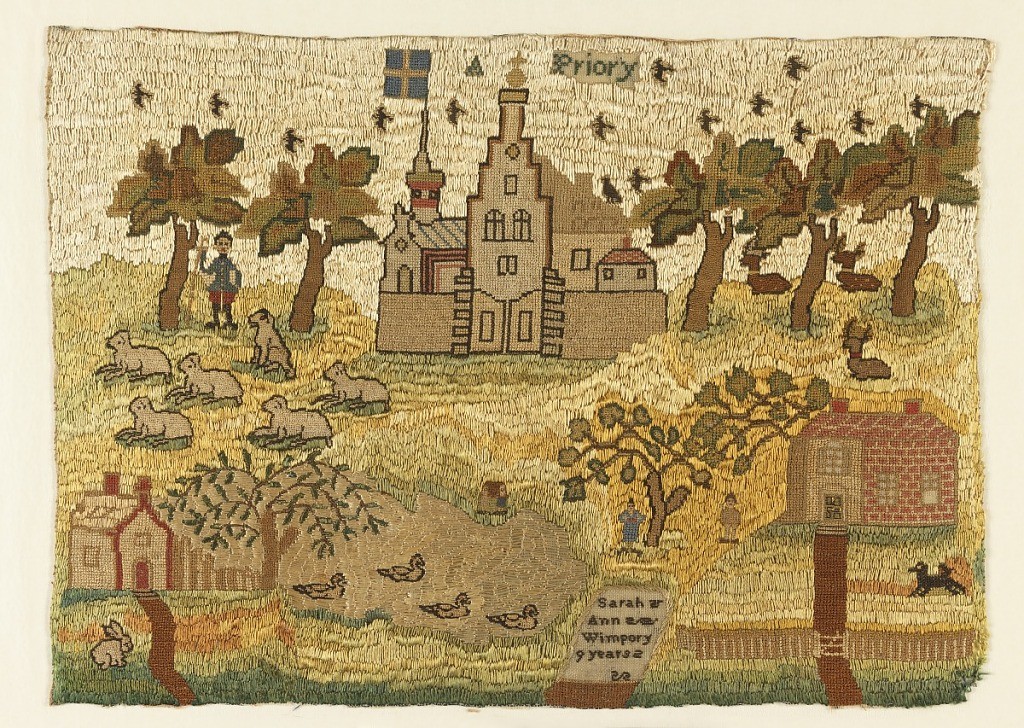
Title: Mourning sampler
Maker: Sarah Ann Wimpory
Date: late 18th–early 19th century
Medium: silk embroidery on wool foundation Technique: uncounted stitches; cross and satin stitch on plain weave foundation
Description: Rural landscape with flock of sheep and shepherds, cottage with duck pond, house with figures under a tree, dominated by a large building labeled A Priory. At the bottom, a gravestone-like shape contains "Sarah Ann Wimpory, 9 years"